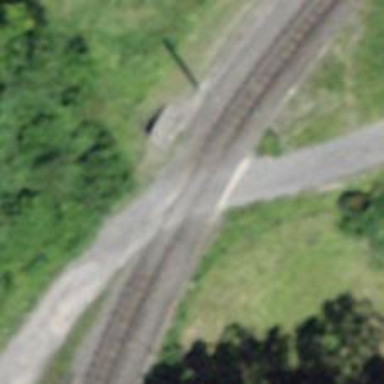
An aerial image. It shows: Railway level crossing.